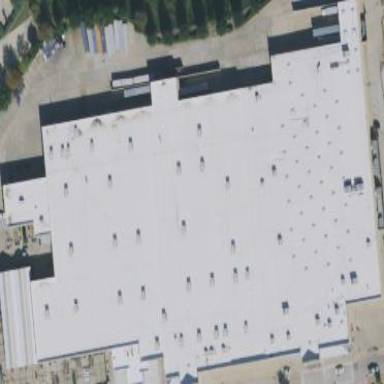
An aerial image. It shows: Flat roofed retail building that is supermarket.